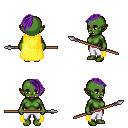
a pixel art fantasy rpg character, female body template, orc, green skin, yellow cape, white pants, purple long mohawk hairstyle, spear, four views (front, back, left, right), 2x2 character sprite sheet, small pixel art, hard edges, no anti-aliasing